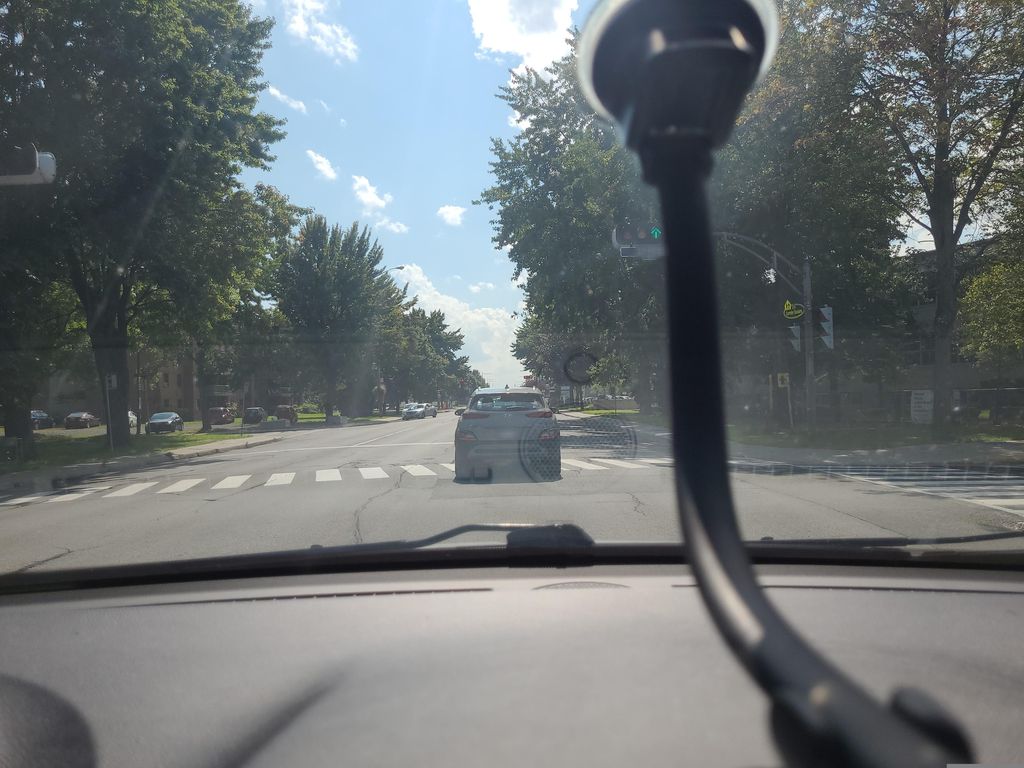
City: montreal